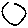
Label: circle